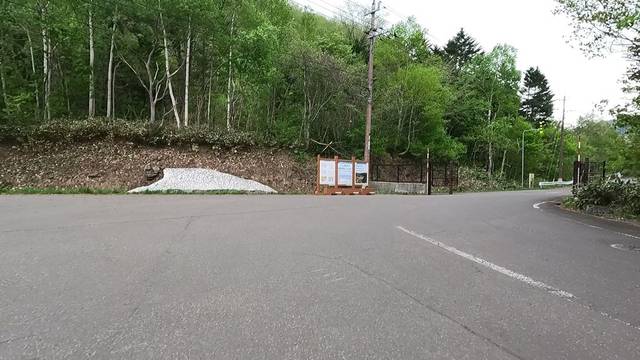
Region: Japan
Coordinates: 42.982, 141.159